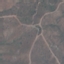
Land use / land cover: HerbaceousVegetation